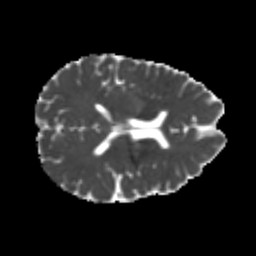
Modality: MD
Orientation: axial
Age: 23
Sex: male
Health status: healthy
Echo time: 0.074 s